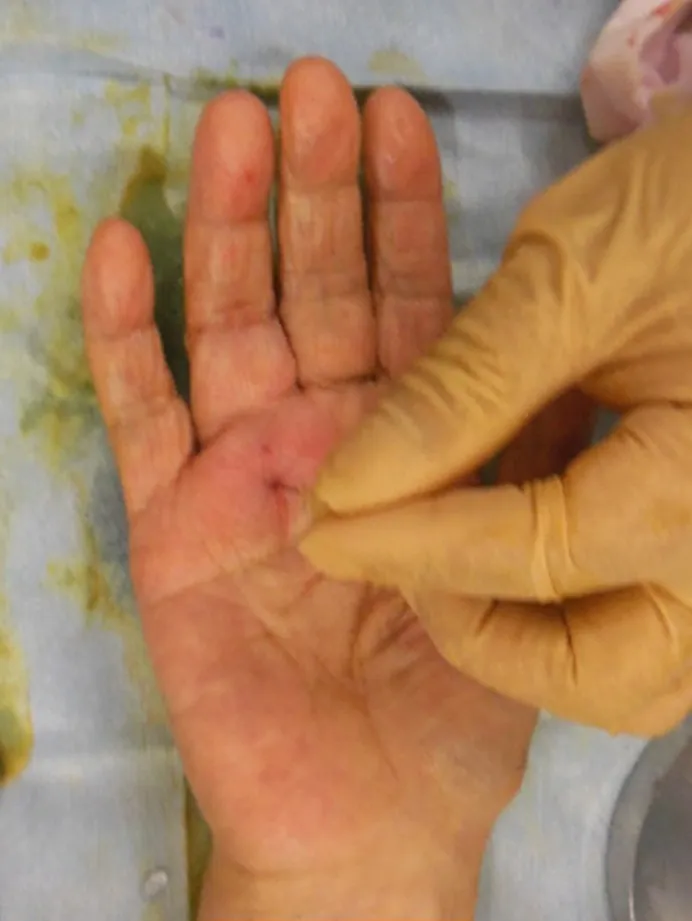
Creating the eye of the needle. The figure shows the creation of a needle in the second eye at the proximal end of the A1 pulley.
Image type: medical_photograph (skin_photograph)